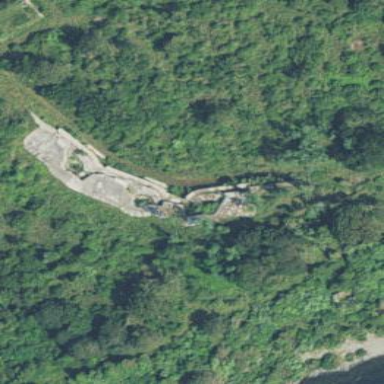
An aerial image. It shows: Ruins of building.